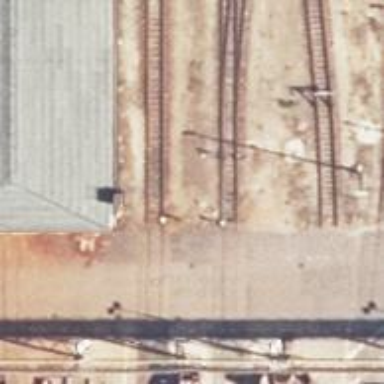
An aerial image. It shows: Railway switch.